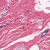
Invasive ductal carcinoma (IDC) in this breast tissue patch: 0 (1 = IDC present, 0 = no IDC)